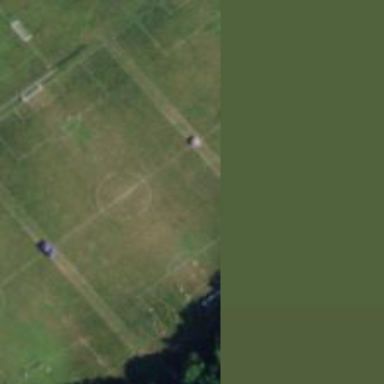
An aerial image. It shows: Soccer pitch for leisure land activities.